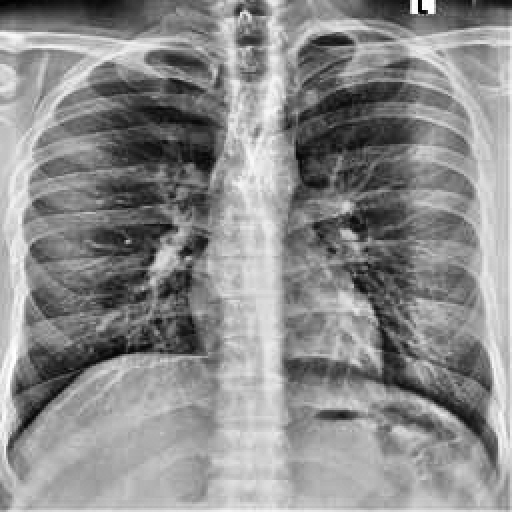
Finding: NORMAL